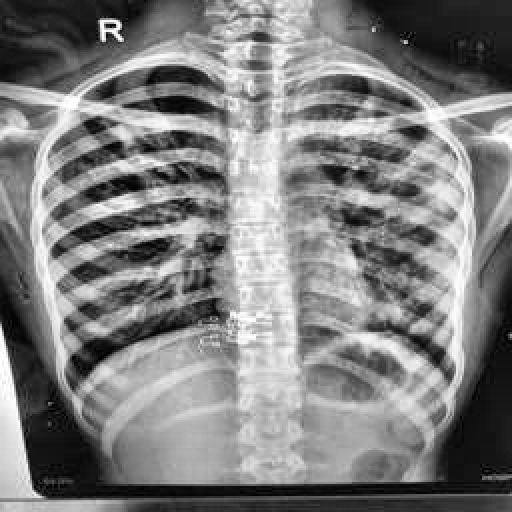
Finding: TUBERCULOSIS